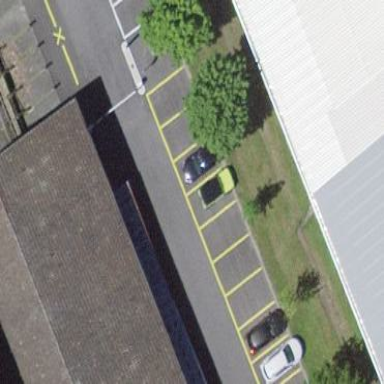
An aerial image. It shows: Motorcycle parking facility.